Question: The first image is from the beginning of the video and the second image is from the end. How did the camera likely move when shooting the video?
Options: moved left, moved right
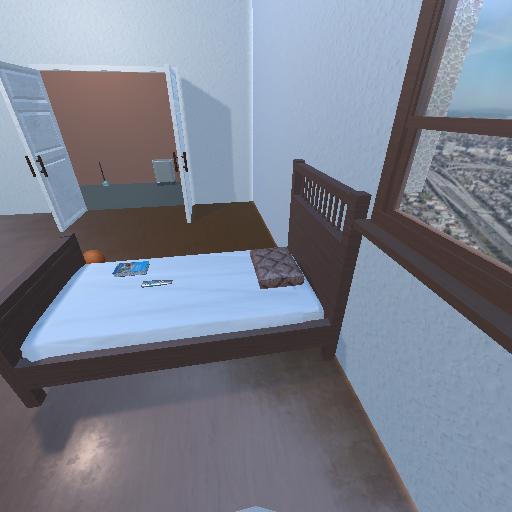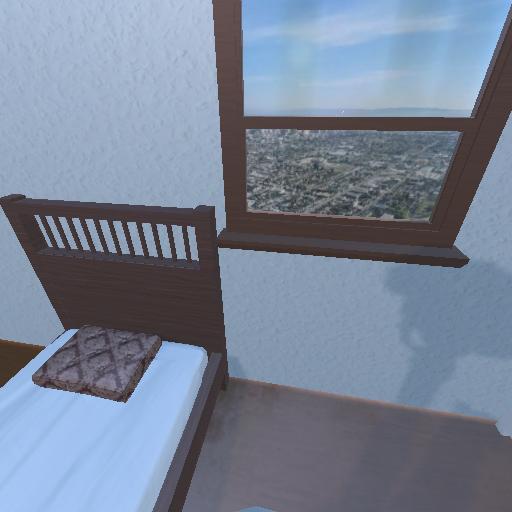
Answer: moved left